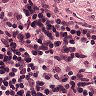
Metastatic tissue present: no